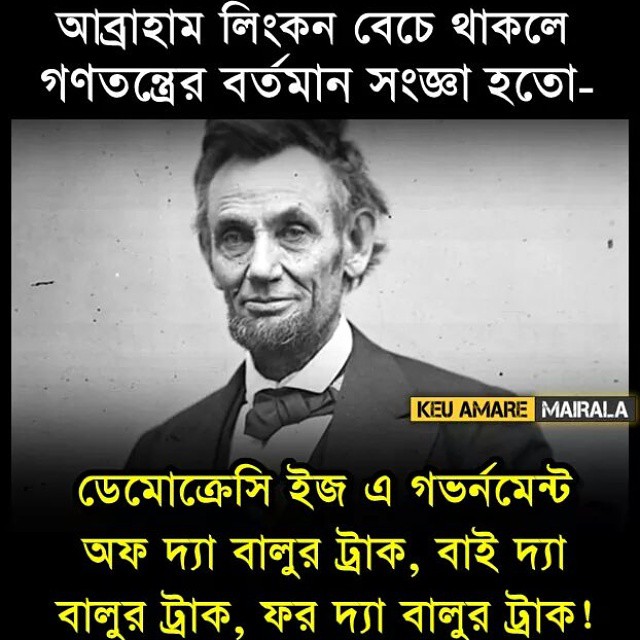
Caption: আব্রাহাম লিঙ্কন বেচে থাকলে গণতন্ত্রের বর্তমান সংজ্ঞা হতো- ডেমোক্রেসি ইজ এ গভর্নমেন্ট অফ দ্যা বালুর ট্রাক, বাই দ্যা বালুর ট্রাক, ফর দ্যা বালুর ট্রাক !
Label: hate